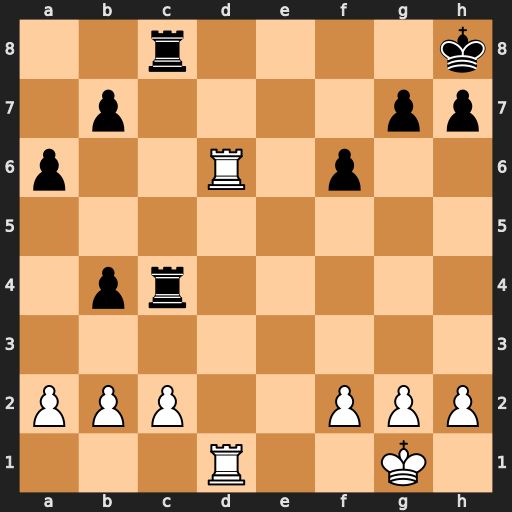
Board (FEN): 2r4k/1p4pp/p2R1p2/8/1pr5/8/PPP2PPP/3R2K1
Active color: w
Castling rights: -
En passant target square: -
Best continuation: Rd8+ Rxd8 Rxd8#